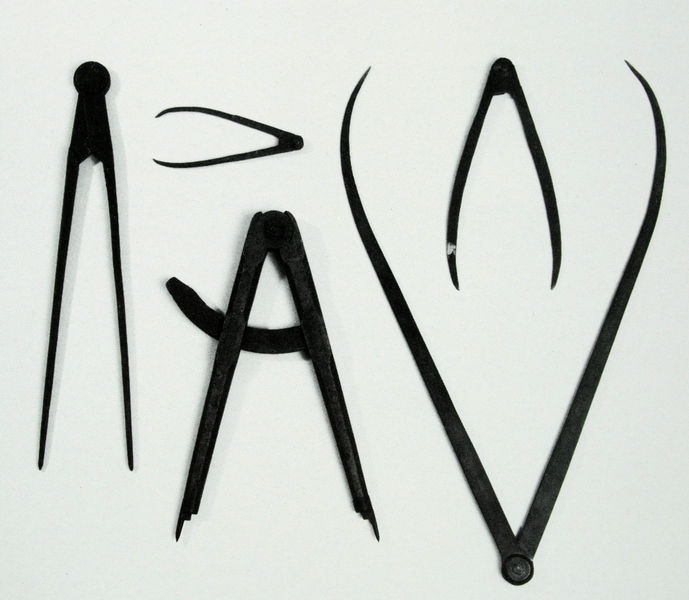
Titel: Bildhauerzirkel
Standort: Nürnberg.
Institution: Heinz-Leo Weiß
Schlagwörter: weiß, schwarz, fünf, instrumente, formen, white, black, modern, metall, steinmetz, foto, fotografie, zangen, schwarzweiss, zwickel, werkzeug, metal, steel, sammlung, flat, drawing, black and white, geometrie, photo, bildhauer, mathematik, baumeister, zirkel, lines, werkzeuge, geräte, contemporary, messinstrumente, pointy, photograph, pinzette, calipers, compass, curves, drafting, engineering, equipment, five, geradlinigkeit, hindged, hinges, implements, iron, joint, masswerkzeug, measure, measurement, needle, pincer, point, pointed, points, reißwerkzeug, sharp, spring bow, stechzirkel, steinwerkzeug, tongs, tool, tools, tweezers